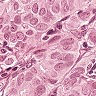
Metastatic tissue present: yes